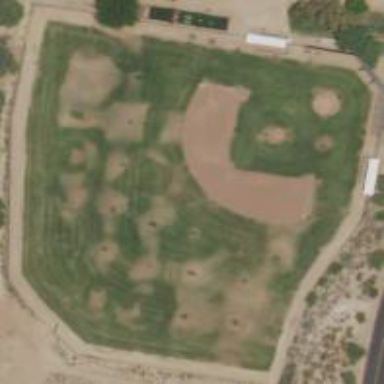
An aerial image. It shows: Baseball pitch for leisure and sports activities.